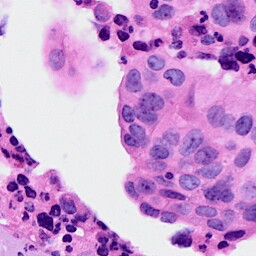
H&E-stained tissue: Breast